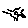
Label: square